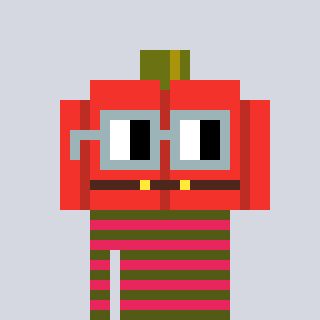
a pixel art character with square dark gray glasses, a pumpkin-shaped head and a redpinkish-colored body on a cool background